Aerial crown-view tile of a tropical tree (Barro Colorado Island, Panama), acquired 20250818:
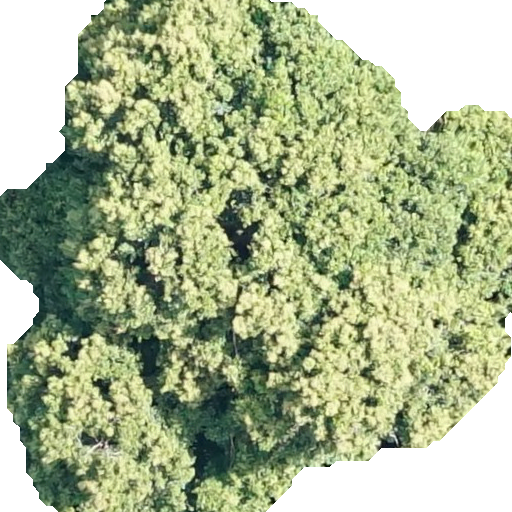
Species: Prioria copaifera
GBIF accepted scientific name: Prioria copaifera
Crown area: 324.604 m²